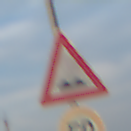
Verkehrszeichen: UnebeneFahrbahn
Zusatzzeichen unten: Geschwindigkeit50
Umgebung: Outdoor, Nature
Tageszeit: SunriseSunset
Wetter: PartlyCloudy
Licht: Natural
Jahreszeit: NotSpecified
Kontrast: MediumContrast